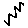
Label: zigzag